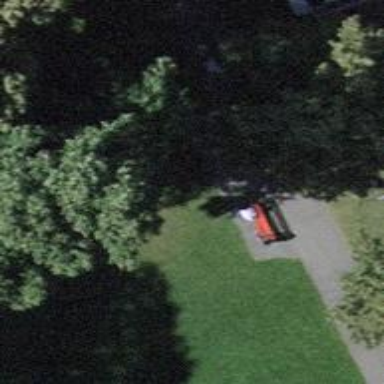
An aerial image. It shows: Red bench.